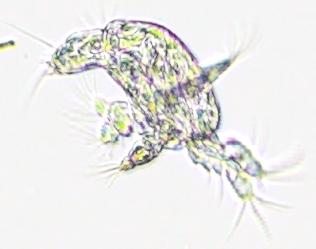
Label: Zooplankton